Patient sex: M
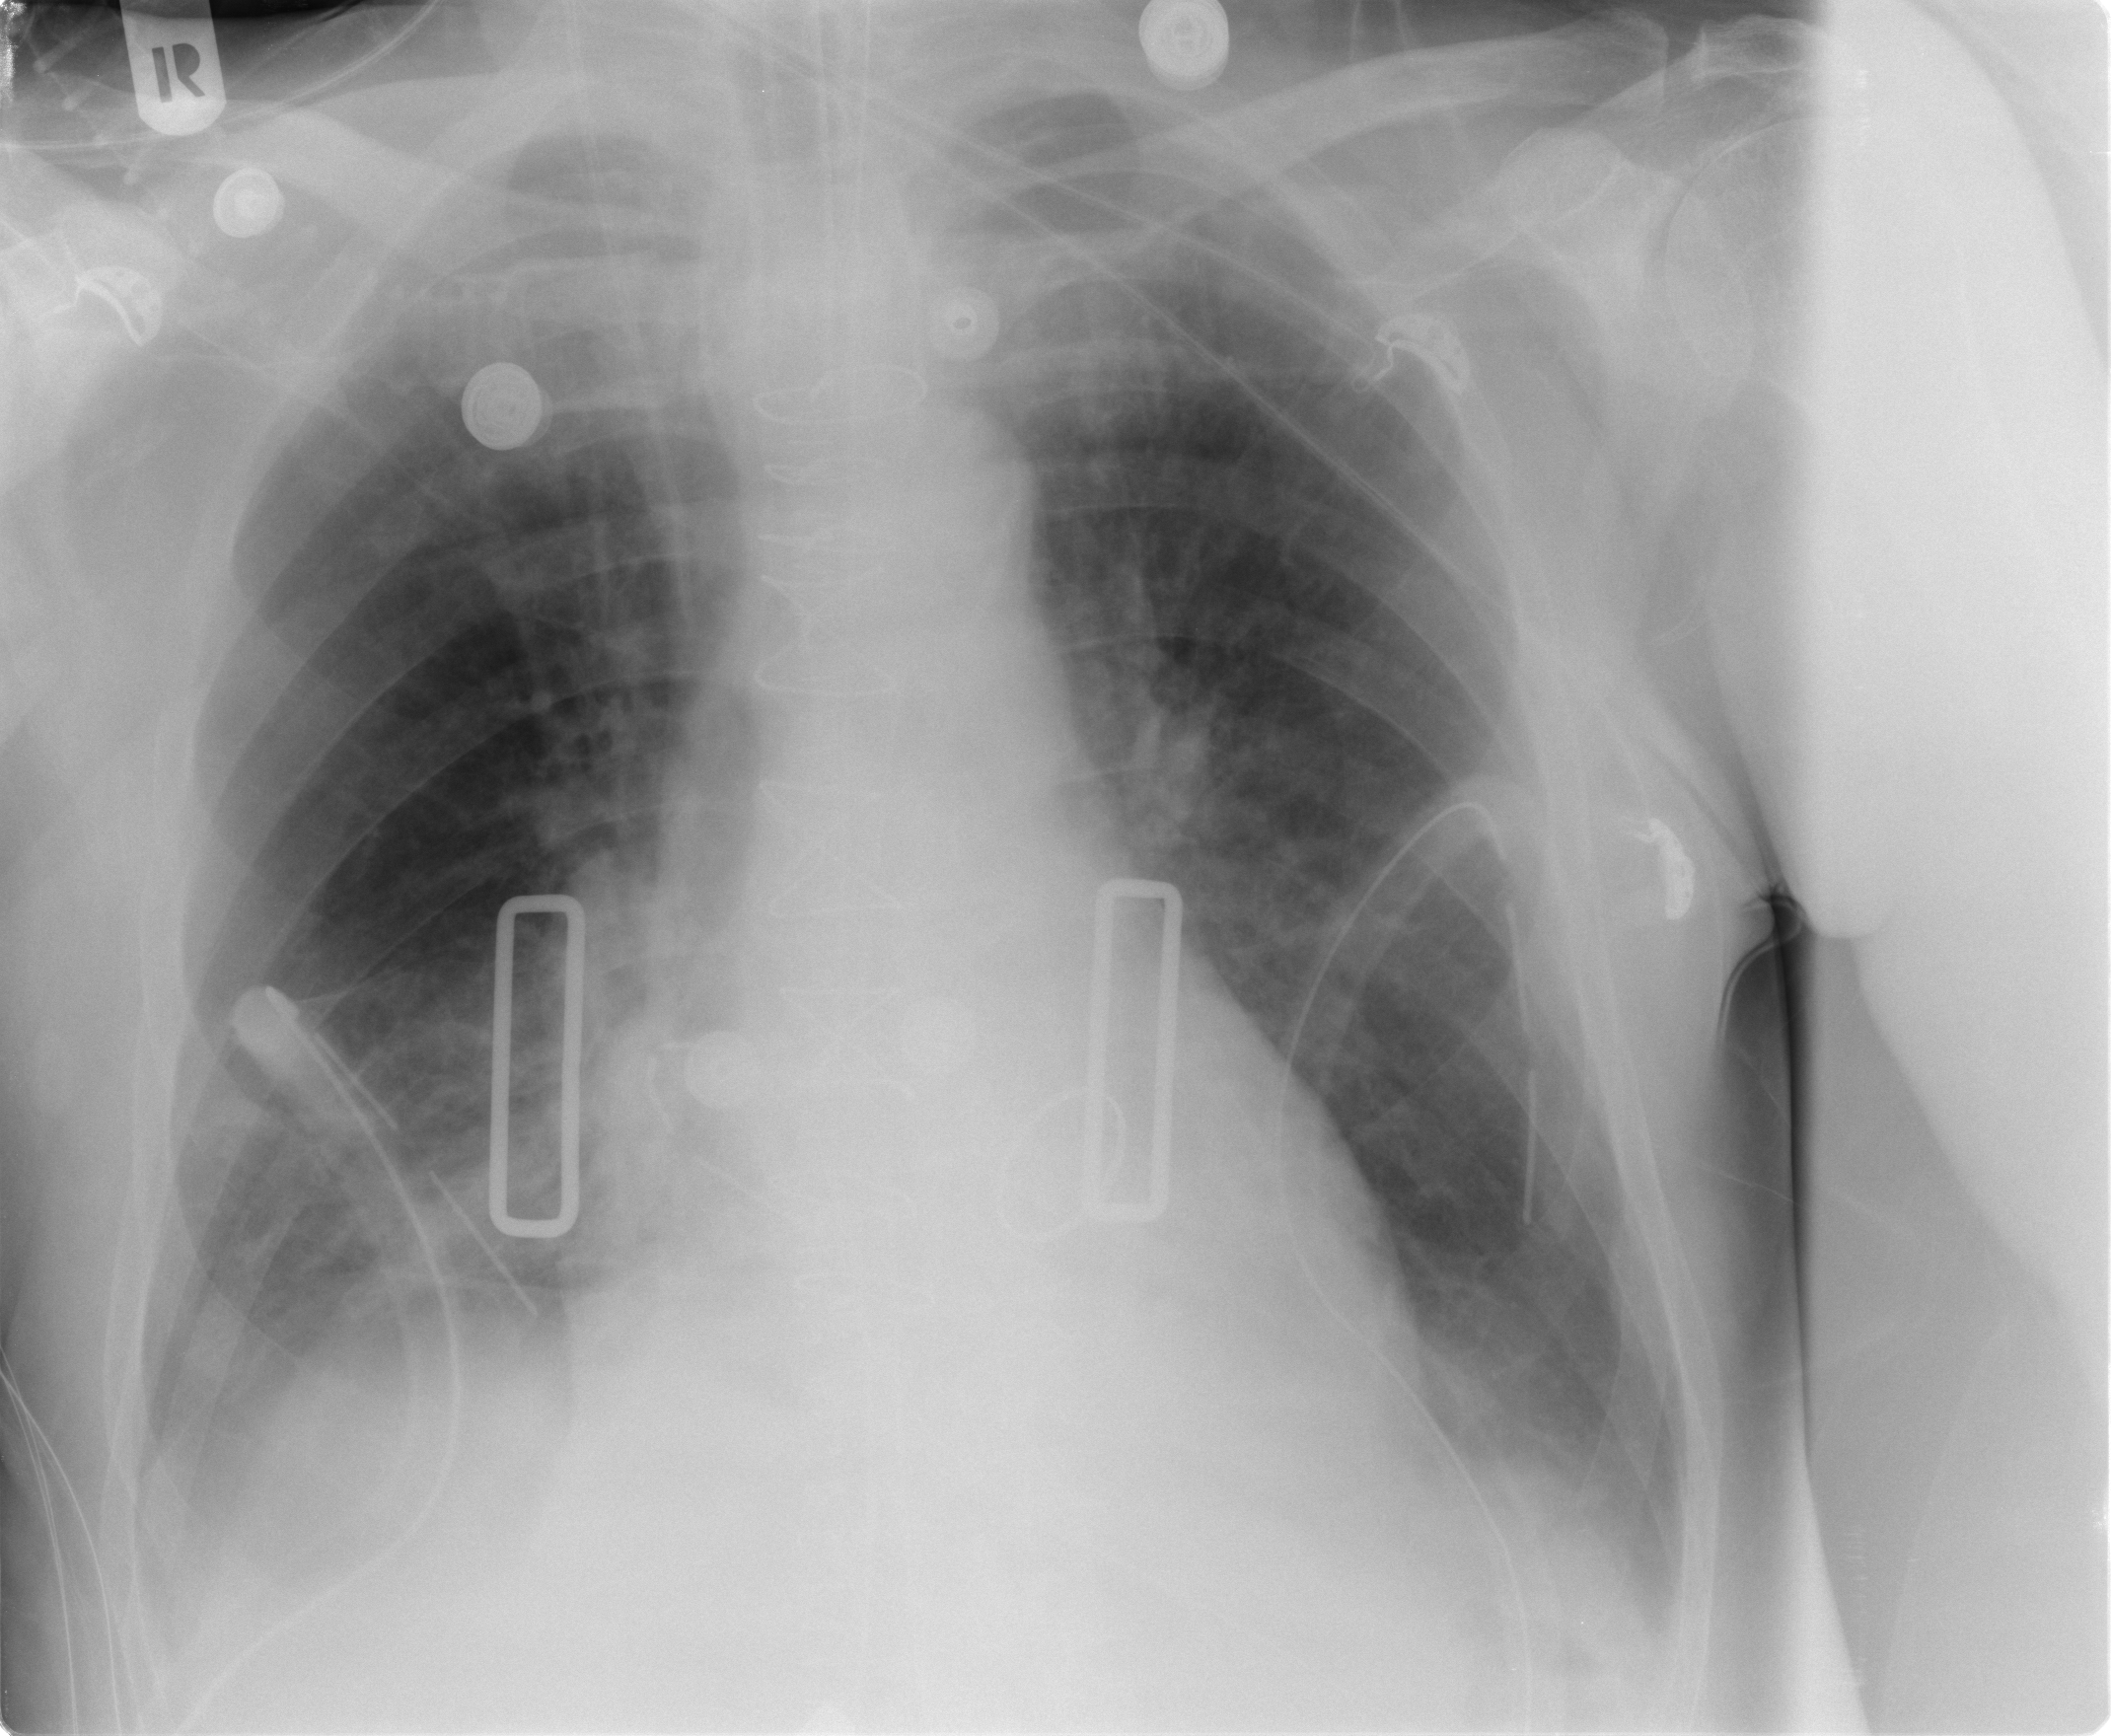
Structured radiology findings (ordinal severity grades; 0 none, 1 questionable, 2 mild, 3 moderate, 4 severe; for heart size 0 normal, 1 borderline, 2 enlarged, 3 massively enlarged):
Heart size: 0
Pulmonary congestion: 2
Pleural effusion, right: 2
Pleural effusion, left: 1
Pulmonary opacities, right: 1
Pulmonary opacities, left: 1
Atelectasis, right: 2
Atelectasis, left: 2